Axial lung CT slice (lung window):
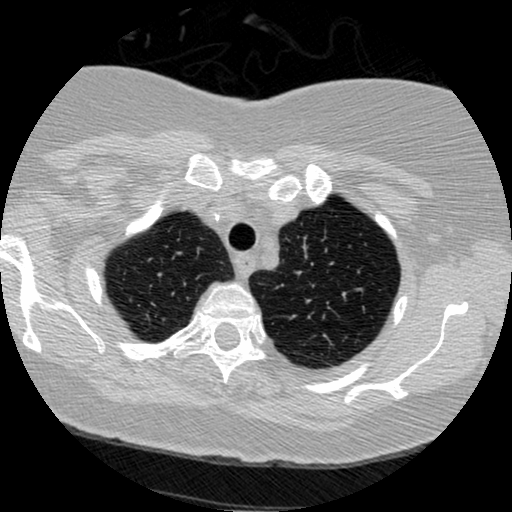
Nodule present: no